Question: Is there a way to draw horizontal lines and dashed lines in the background of a div with JavaScript or CSS, without using a repeated image? Basically to achieve something that looks like the image below?

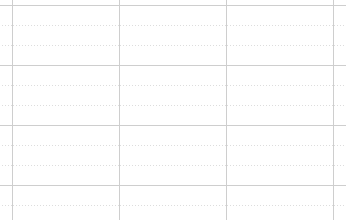
Answer: It is possible to create this pattern with pure CSS by using a combination of 'linear-gradient' images and 'radial-gradient' images for the background. The linear gradients produce the solid vertical and horizontal lines whereas the radial gradients produce the dotted lines in the middle.
As you would see from the output, it is not exactly as in the image provided in question because of the dots being a bit wide apart from each other and size of the dots being larger. If we reduce the dot size, it starts looking more like dashes/square blocks instead of dots.
'''
.div-with-pattern {
height: 100vh;
width: 100%;
background-image: linear-gradient(to bottom, #AAA 1px, transparent 1px), linear-gradient(to right, #AAA 1px, transparent 1px), radial-gradient(1px 1px at center, #AAA 1px, transparent 2px), radial-gradient(1px 1px at center, #AAA 1px, transparent 2px);
background-size: 40px 60px, 120px 40px, 12px 60px, 12px 60px;
background-position: 0px 0px, 0px 0px, 0px -10px, 0px 10px;
}
body {
margin: 0;
padding: 0;
}
'''
'''
<!-- prefix free library is only to avoid browser prefixes, it is optional -->
<script src="https://cdnjs.cloudflare.com/ajax/libs/prefixfree/1.0.7/prefixfree.min.js"></script>
<div class="div-with-pattern"></div>
'''
---
Below snippet shows how the pattern appears when the space between the dots is reduced. The dots can't be made much smaller than their current size because if their radius is reduced any further, they become invisible.
'''
.div-with-pattern {
height: 100vh;
width: 100%;
background-image: linear-gradient(to bottom, #AAA 1px, transparent 1px), linear-gradient(to right, #AAA 1px, transparent 1px), radial-gradient(1px 1px at center, #AAA 1px, transparent 2px), radial-gradient(1px 1px at center, #AAA 1px, transparent 2px);
background-size: 40px 60px, 120px 40px, 6px 60px, 6px 60px;
background-position: 0px 0px, 0px 0px, 0px -10px, 0px 10px;
}
body {
margin: 0;
padding: 0;
}
'''
'''
<!-- prefix free library is only to avoid browser prefixes, it is optional -->
<script src="https://cdnjs.cloudflare.com/ajax/libs/prefixfree/1.0.7/prefixfree.min.js"></script>
<div class="div-with-pattern"></div>
'''
---
Below snippet shows what happens when we reduce the size of the dots. This to your original image because they look more like dashes to me than dots but I am not sure because your title says otherwise.
'''
.div-with-pattern {
height: 100vh;
width: 100%;
background-image: linear-gradient(to bottom, #AAA 1px, transparent 1px), linear-gradient(to right, #AAA 1px, transparent 1px), radial-gradient(1px 1px at center, #AAA .5px, transparent 1px), radial-gradient(1px 1px at center, #AAA .5px, transparent 1px);
background-size: 40px 60px, 120px 40px, 6px 60px, 6px 60px;
background-position: 0px 0px, 0px 0px, 0px -10px, 0px 10px;
}
body {
margin: 0;
padding: 0;
}
'''
'''
<!-- prefix free library is only to avoid browser prefixes, it is optional -->
<script src="https://cdnjs.cloudflare.com/ajax/libs/prefixfree/1.0.7/prefixfree.min.js"></script>
<div class="div-with-pattern"></div>
'''